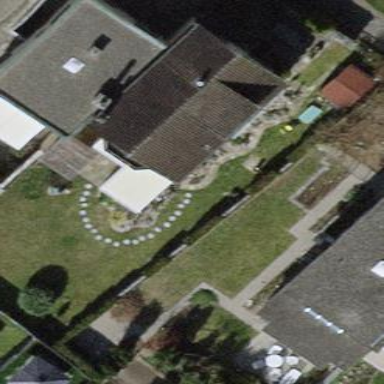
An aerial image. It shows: Terrace building.